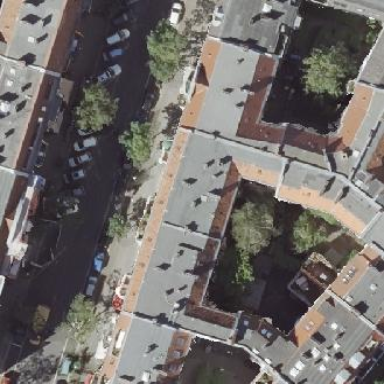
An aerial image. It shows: Building consisting of apartments with double saltbox roof shape.